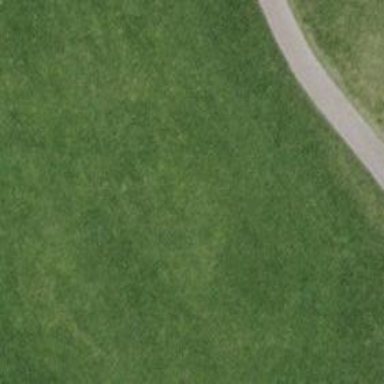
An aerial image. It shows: Grassy area designated as golf fairway.